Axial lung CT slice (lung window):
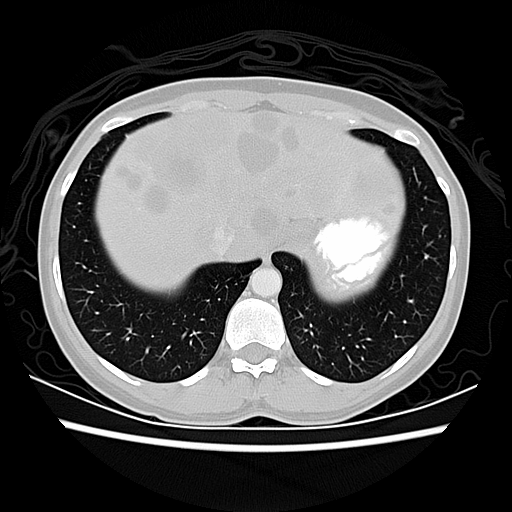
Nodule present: no